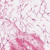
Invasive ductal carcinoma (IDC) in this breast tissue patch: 0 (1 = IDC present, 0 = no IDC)